Aerial crown-view tile of a tropical tree (Barro Colorado Island, Panama), acquired 20250124:
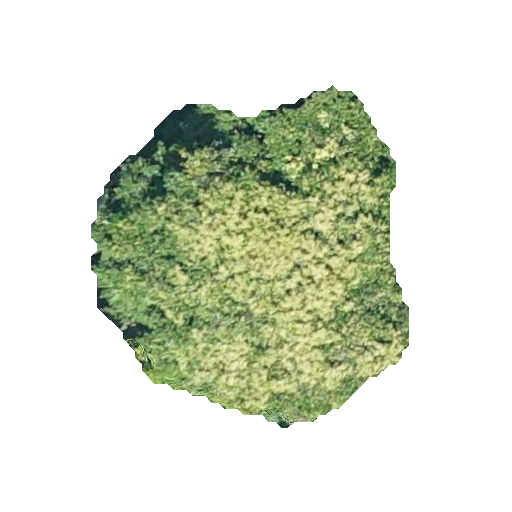
Species: Prioria copaifera
GBIF accepted scientific name: Prioria copaifera
Crown area: 119.377 m²